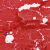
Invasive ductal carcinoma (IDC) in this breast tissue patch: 0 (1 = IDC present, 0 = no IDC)